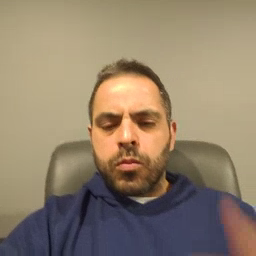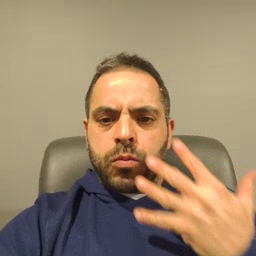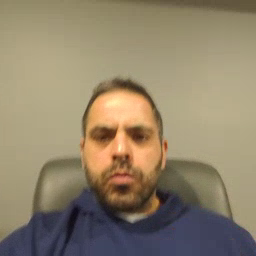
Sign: sad